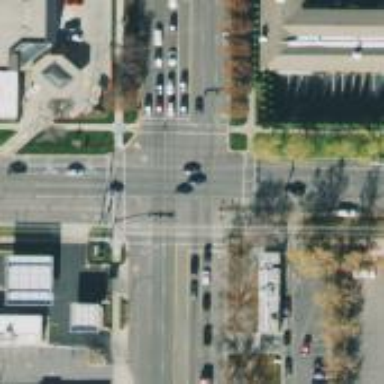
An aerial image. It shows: Crossing with line markings on the road.